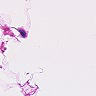
Metastatic tissue present: no